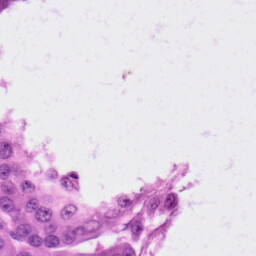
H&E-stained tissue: Skin